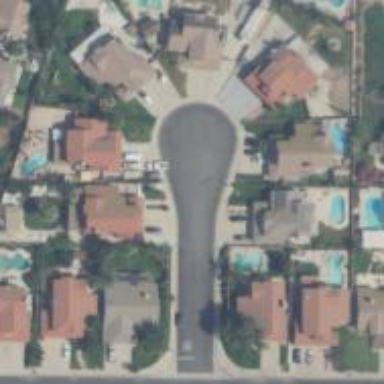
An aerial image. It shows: Residential road.